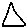
Label: triangle